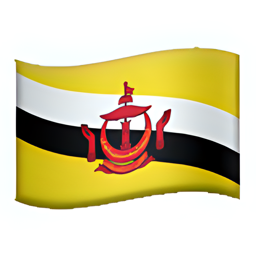
Name: flag for brunei
Emoji: 🇧🇳
Group: Flags
Sub-group: country-flag